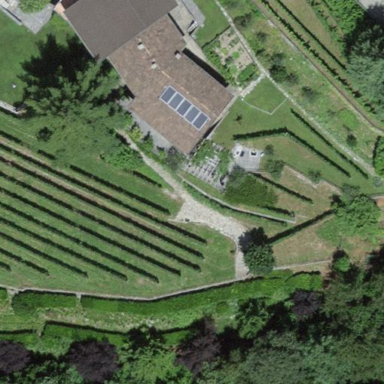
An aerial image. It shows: Vineyard growing grapes.